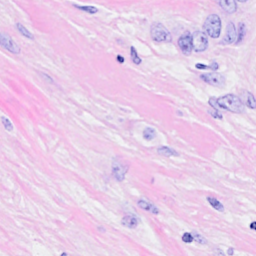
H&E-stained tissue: Breast